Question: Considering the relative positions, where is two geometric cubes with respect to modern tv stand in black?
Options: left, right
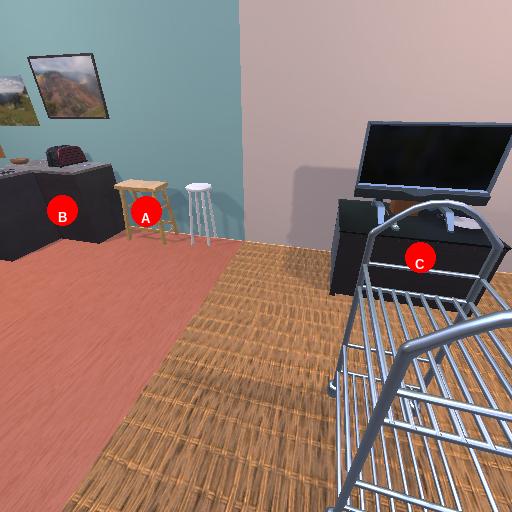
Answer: left